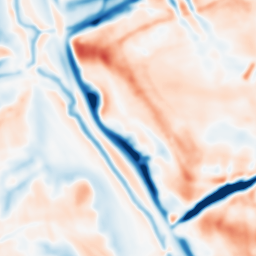
Category: multiscale
Decomposition family: dog
Decomposition parameters: sigma_low: 2
sigma_high: 10
Upsampling method: edge_directed
Upsampling parameters: scale: 4
Upsampling scale: 4